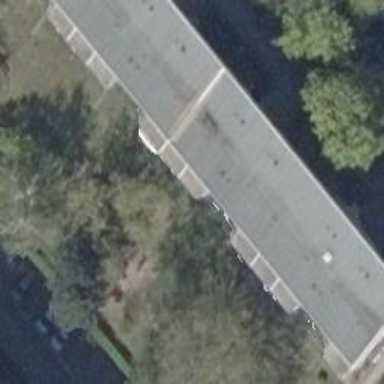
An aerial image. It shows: Flat-roofed apartment building with tar paper roofing.